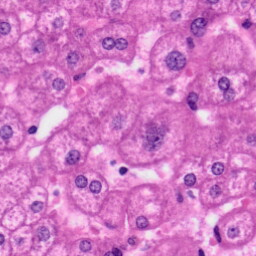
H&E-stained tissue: Liver